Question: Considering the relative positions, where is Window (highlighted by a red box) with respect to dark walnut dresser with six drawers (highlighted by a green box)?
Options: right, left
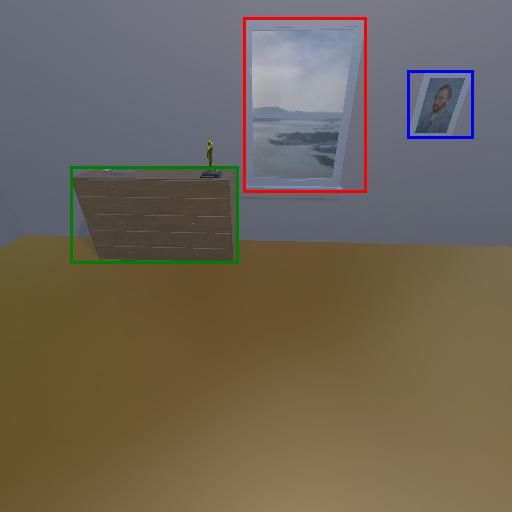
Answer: right